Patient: sex F, age 38
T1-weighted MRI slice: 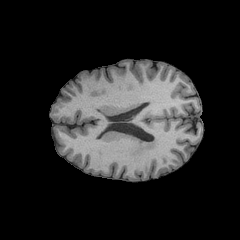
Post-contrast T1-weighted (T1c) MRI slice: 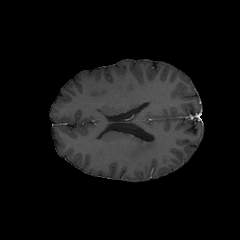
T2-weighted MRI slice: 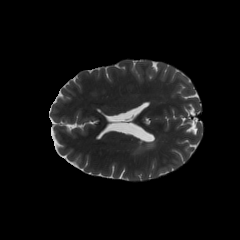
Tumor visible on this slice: yes
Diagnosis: Astrocytoma, IDH-mutant
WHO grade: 3